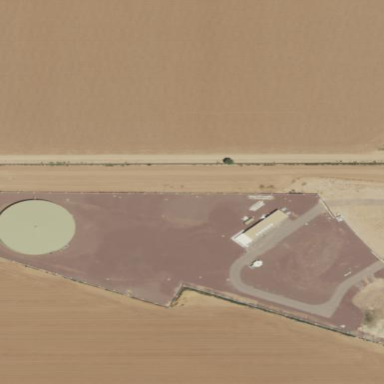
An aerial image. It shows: Water well enclosed by fence.